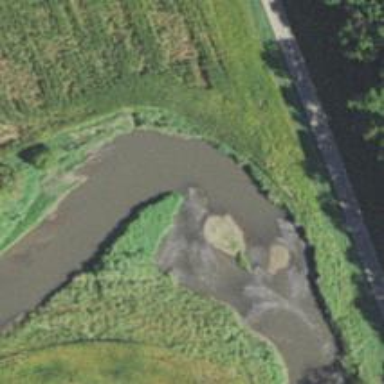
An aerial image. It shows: Beautiful river scene.